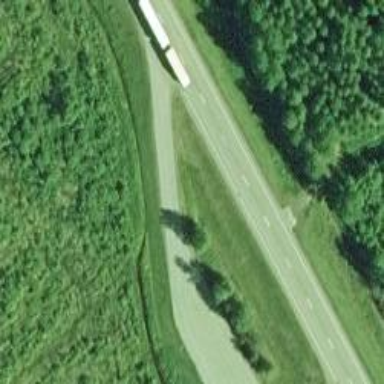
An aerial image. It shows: Rest area on the road.